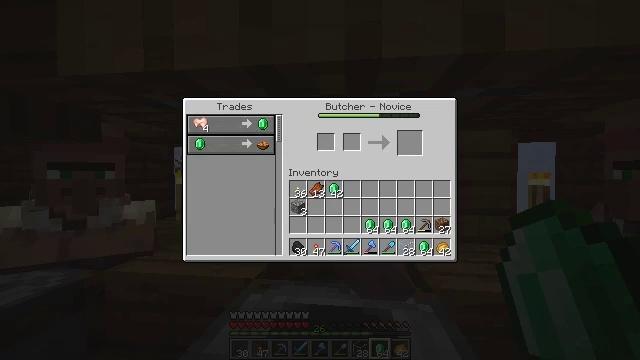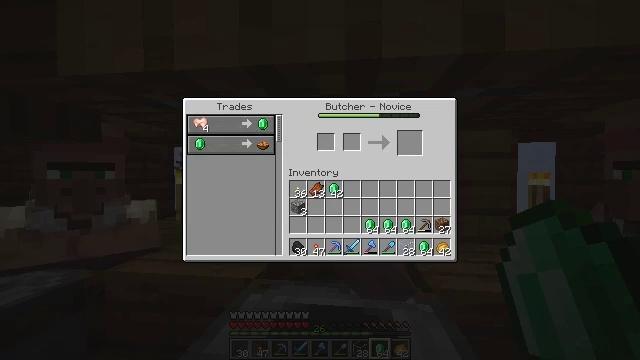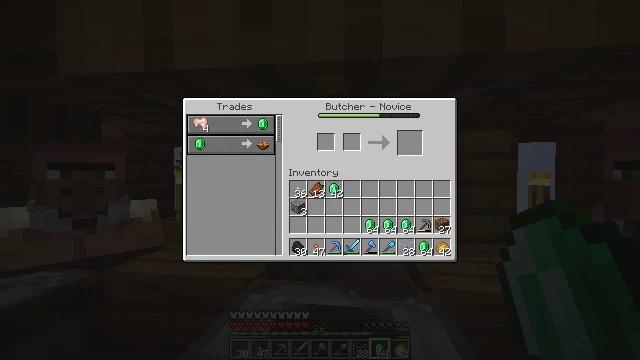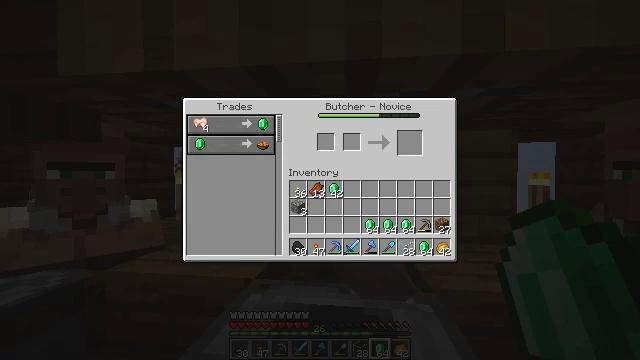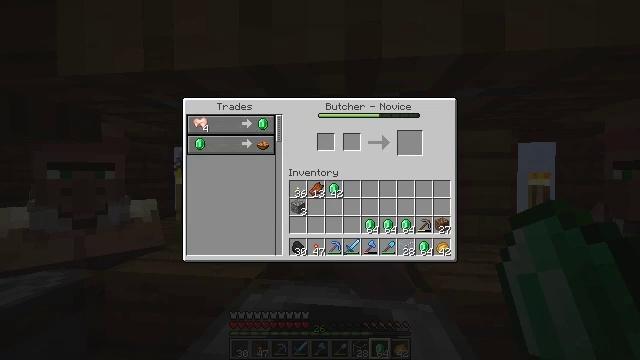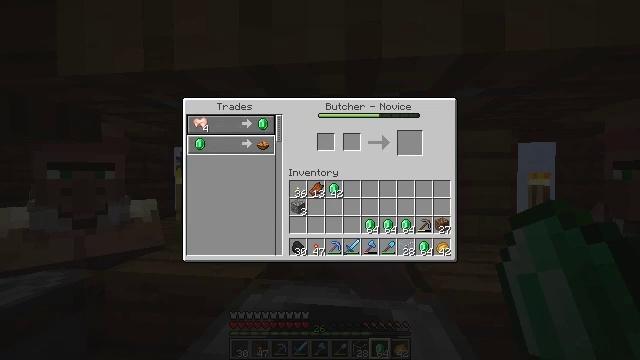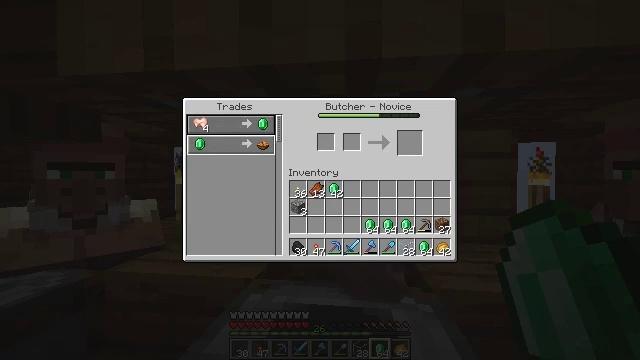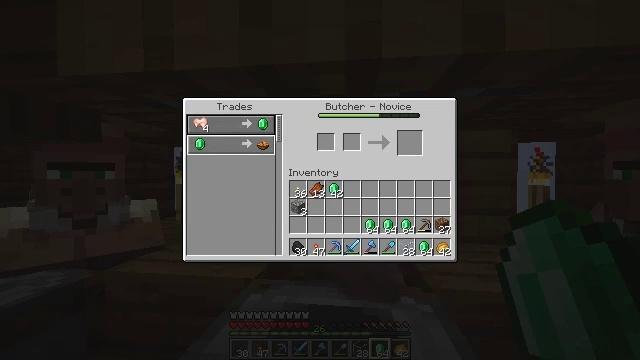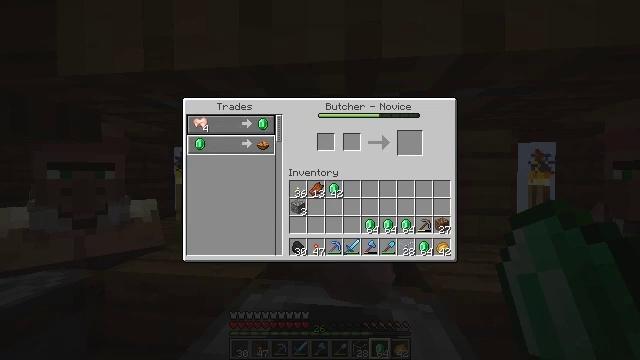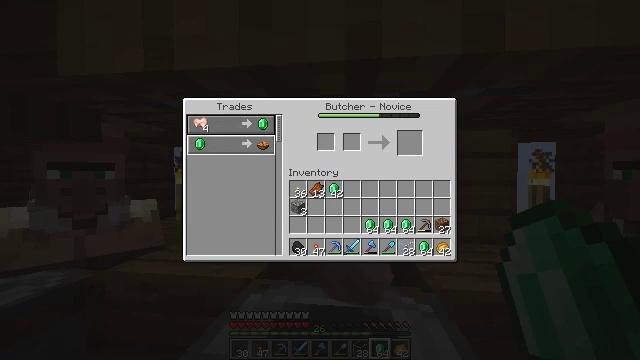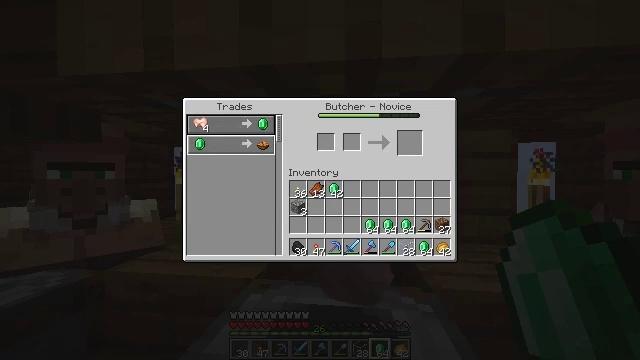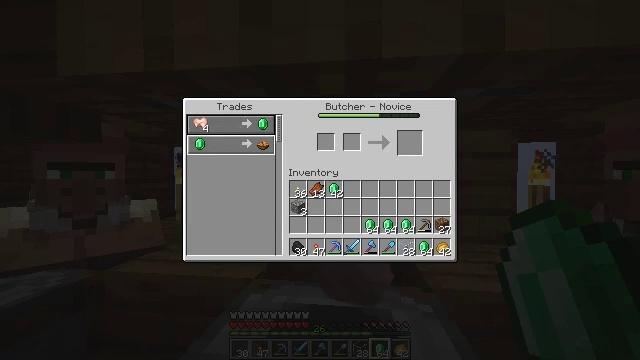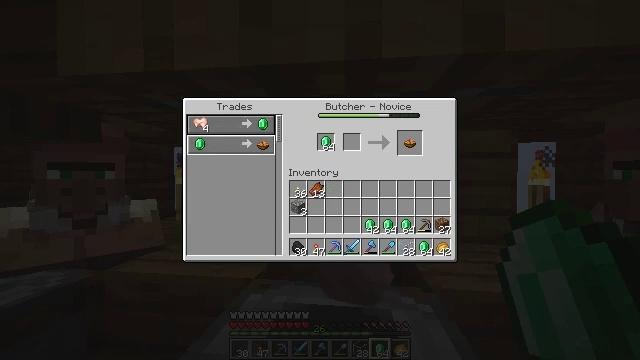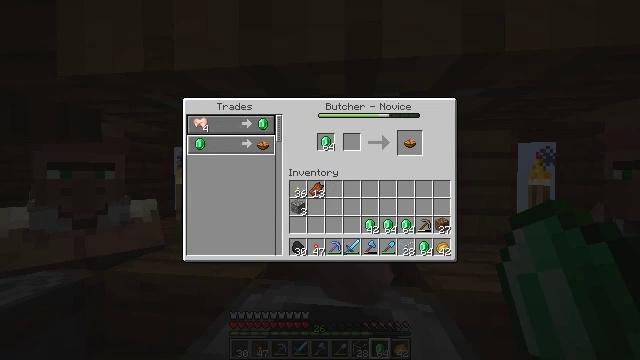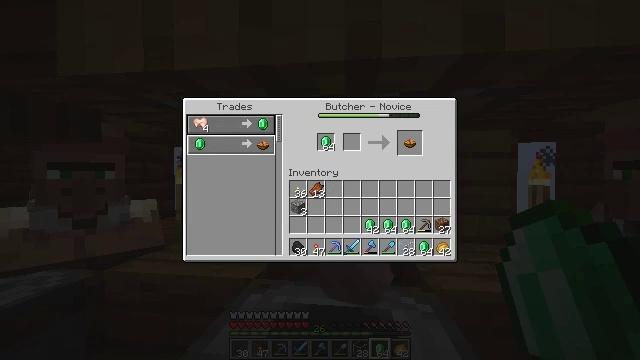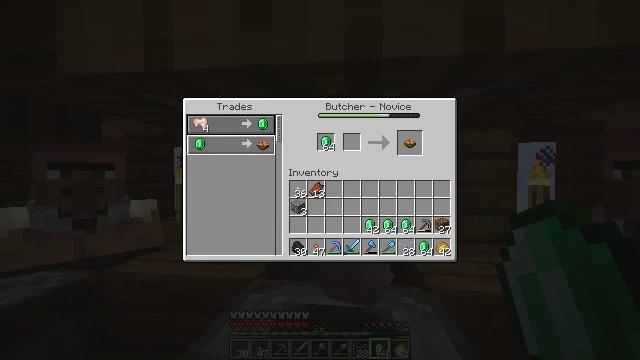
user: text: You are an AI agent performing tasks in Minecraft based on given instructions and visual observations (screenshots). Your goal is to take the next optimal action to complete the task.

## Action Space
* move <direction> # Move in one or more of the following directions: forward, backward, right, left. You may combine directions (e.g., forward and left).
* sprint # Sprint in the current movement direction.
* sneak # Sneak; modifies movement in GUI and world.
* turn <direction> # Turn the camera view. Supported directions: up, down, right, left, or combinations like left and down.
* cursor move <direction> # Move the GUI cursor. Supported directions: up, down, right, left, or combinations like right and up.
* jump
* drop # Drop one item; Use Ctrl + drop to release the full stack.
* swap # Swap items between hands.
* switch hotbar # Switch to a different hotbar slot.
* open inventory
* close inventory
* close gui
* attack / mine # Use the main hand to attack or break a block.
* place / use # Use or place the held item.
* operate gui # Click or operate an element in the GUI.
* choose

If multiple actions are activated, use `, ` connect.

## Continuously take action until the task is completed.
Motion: motion action
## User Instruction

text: Craft a rabbit stew.
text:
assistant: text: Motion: cursor move left and up
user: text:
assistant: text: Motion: sneak, cursor move left
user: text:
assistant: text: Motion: sneak
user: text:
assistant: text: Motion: sneak
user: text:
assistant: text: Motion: sneak
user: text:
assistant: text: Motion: sneak
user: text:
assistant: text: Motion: sneak
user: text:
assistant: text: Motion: sneak
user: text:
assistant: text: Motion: sneak
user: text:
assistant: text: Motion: sneak
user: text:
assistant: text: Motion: sneak
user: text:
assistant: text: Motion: sneak, operate gui
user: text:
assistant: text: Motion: sneak, operate gui
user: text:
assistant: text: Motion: sneak, operate gui
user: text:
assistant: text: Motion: sneak
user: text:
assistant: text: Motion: sneak
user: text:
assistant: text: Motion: sneak, cursor move right and down
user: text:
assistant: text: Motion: sneak, cursor move right
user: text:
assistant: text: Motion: sneak, cursor move right
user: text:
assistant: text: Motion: sneak, cursor move right
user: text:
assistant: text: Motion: sneak
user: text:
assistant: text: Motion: sneak
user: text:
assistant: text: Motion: sneak, cursor move right
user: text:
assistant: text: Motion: sneak
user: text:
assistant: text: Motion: sneak
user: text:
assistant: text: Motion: sneak
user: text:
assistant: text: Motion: sneak
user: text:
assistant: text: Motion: sneak
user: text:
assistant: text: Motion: sneak, operate gui
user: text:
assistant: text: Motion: sneak, operate gui